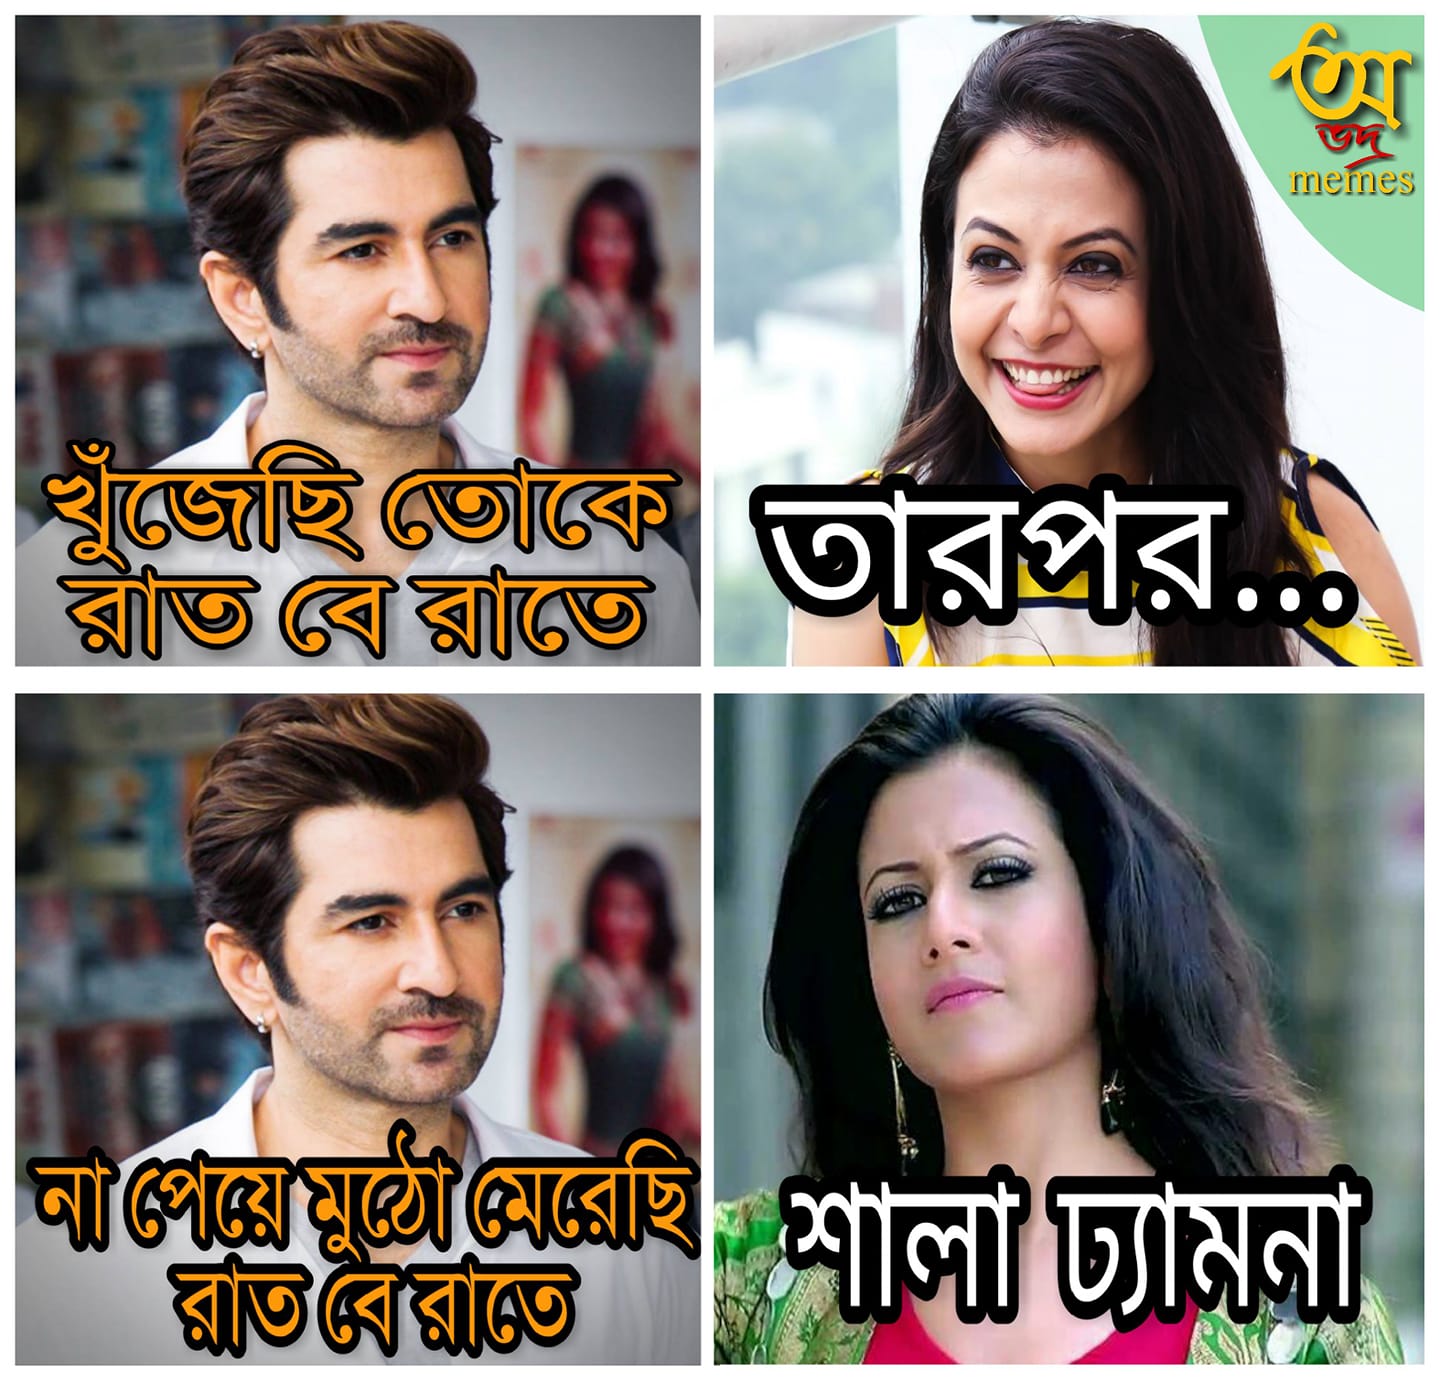
Caption: খুজেছি তোকে রাত বে রাতে     তারপর...   না পেয়ে মুঠো মেরেছি রাত বে রাতে    শালা ঢ্যামনা
Label: hate